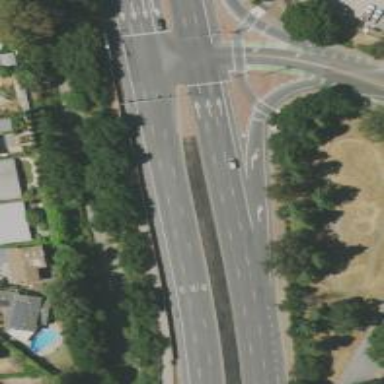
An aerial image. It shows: This image shows trunk highway that functions as expressway.